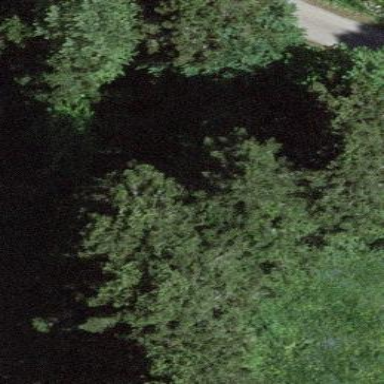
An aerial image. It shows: Forest area.